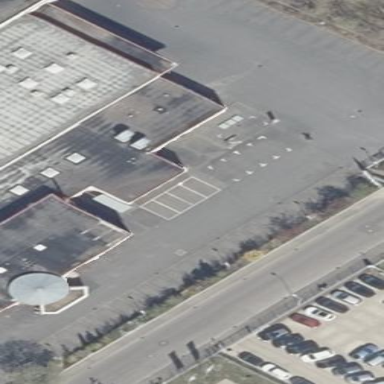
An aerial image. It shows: Parking space with surface parking facilities.